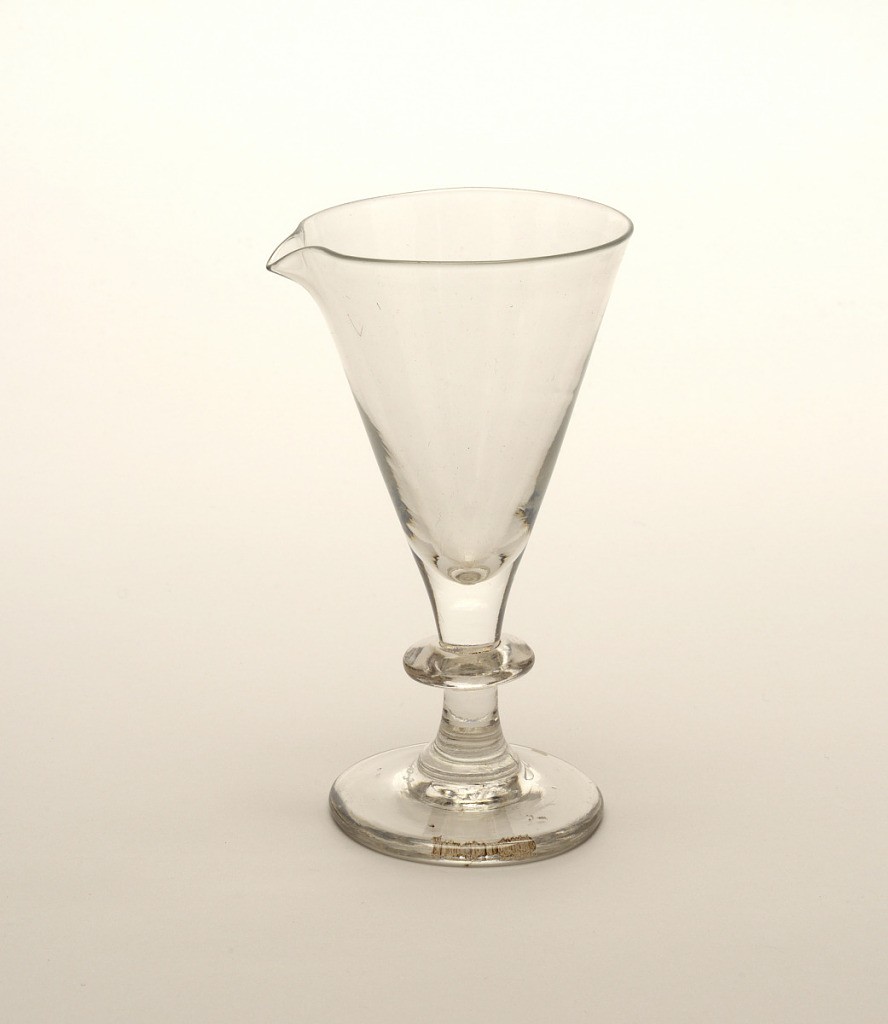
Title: Mixing glass
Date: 18th century
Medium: Glass, blown
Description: Stemmed glass with pouring lip